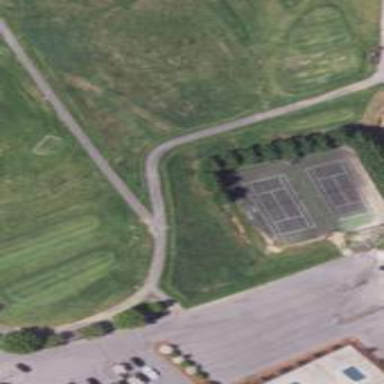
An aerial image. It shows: Tennis court on pitch designated for leisure land.